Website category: movie
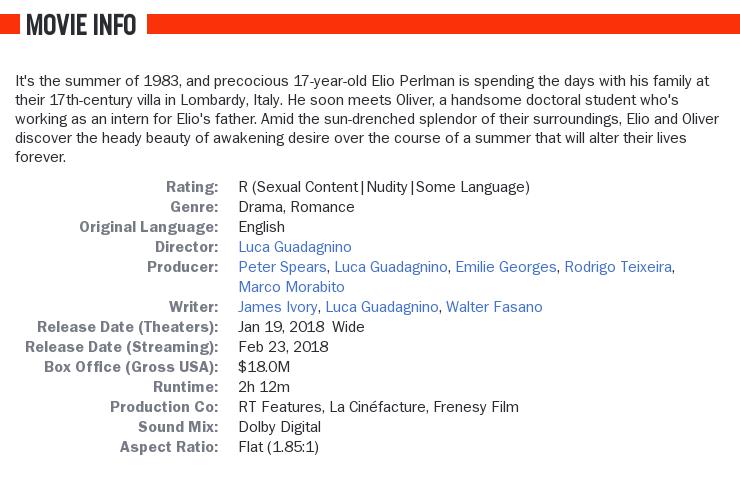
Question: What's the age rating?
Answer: R (Sexual Content|Nudity|Some Language)

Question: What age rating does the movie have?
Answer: R (Sexual Content|Nudity|Some Language)

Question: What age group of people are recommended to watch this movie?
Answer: R (Sexual Content|Nudity|Some Language)

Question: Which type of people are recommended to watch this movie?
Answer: R (Sexual Content|Nudity|Some Language)

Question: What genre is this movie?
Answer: drama, romance

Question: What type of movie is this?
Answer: drama, romance

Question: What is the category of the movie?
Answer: drama, romance

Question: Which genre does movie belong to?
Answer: drama, romance

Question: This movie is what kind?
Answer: drama, romance

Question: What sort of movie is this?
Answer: drama, romance

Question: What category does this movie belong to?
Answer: drama, romance

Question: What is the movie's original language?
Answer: English

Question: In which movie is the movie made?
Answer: English

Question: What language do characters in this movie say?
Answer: English

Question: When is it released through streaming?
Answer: Feb 23, 2018

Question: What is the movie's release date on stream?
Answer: Feb 23, 2018

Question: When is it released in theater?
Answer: Jan 19, 2018 wide

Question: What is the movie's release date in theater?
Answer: Jan 19, 2018 wide

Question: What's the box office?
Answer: $18.0M

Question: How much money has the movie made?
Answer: $18.0M

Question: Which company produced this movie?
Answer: RT Features, La Cinéfacture, Frenesy Film

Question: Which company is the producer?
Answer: RT Features, La Cinéfacture, Frenesy Film

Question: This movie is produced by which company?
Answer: RT Features, La Cinéfacture, Frenesy Film

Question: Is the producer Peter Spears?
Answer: yes

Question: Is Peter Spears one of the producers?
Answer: yes

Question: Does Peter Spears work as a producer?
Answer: yes

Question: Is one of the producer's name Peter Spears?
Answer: yes

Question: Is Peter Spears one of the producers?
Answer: yes

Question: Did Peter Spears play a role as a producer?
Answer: yes

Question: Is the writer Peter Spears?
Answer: no

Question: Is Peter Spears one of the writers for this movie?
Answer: no

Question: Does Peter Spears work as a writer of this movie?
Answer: no

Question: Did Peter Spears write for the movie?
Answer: no

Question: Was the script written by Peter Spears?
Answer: no

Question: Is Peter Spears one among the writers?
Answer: no

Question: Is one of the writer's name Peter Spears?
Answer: no

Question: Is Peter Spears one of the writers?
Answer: no

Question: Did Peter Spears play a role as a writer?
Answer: no

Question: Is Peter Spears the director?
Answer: no

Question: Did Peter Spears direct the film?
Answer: no

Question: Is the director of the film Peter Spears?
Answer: no

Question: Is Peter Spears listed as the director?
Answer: no

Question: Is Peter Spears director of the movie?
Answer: no

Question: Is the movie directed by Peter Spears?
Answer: no

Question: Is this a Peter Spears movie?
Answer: no

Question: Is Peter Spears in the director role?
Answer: no

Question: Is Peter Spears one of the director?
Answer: no

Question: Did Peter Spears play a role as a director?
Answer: no

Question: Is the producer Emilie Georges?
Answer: yes

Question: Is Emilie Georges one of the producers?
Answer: yes

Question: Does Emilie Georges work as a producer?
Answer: yes

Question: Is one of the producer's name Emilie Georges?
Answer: yes

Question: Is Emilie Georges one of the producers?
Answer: yes

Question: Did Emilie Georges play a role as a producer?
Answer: yes

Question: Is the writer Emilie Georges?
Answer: no

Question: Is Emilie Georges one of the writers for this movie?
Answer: no

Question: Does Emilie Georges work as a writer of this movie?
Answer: no

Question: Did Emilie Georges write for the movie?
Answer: no

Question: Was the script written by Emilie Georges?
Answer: no

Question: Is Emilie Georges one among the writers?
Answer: no

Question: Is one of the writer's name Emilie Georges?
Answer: no

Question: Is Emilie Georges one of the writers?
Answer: no

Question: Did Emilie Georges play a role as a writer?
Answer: no

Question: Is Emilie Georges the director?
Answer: no